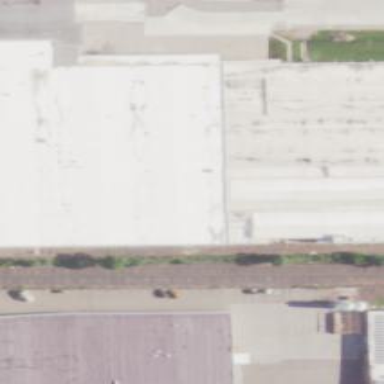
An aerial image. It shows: Warehouse building.